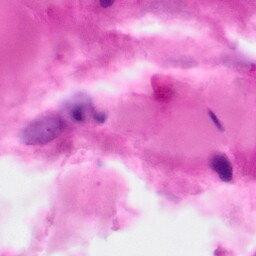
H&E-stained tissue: Pancreatic